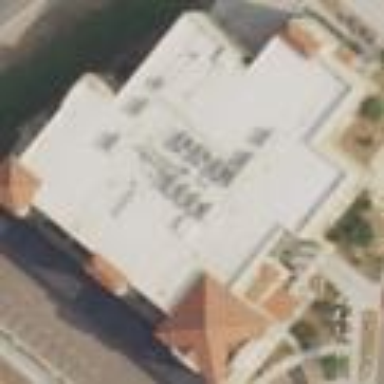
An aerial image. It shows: College building.